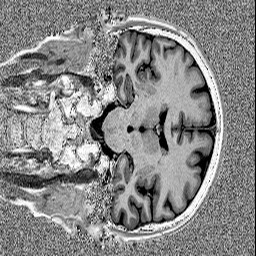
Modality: MP2RAGE
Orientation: coronal
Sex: female